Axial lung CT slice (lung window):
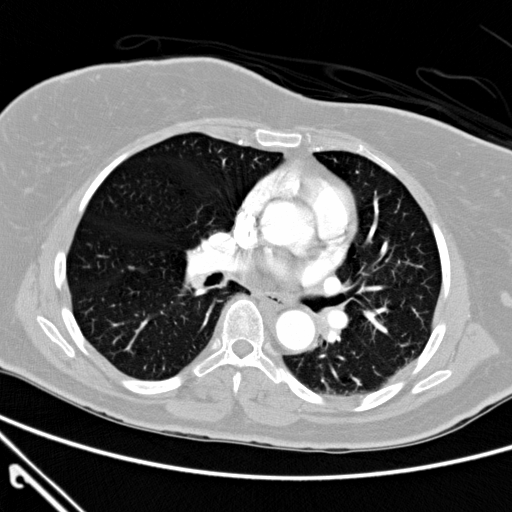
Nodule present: no